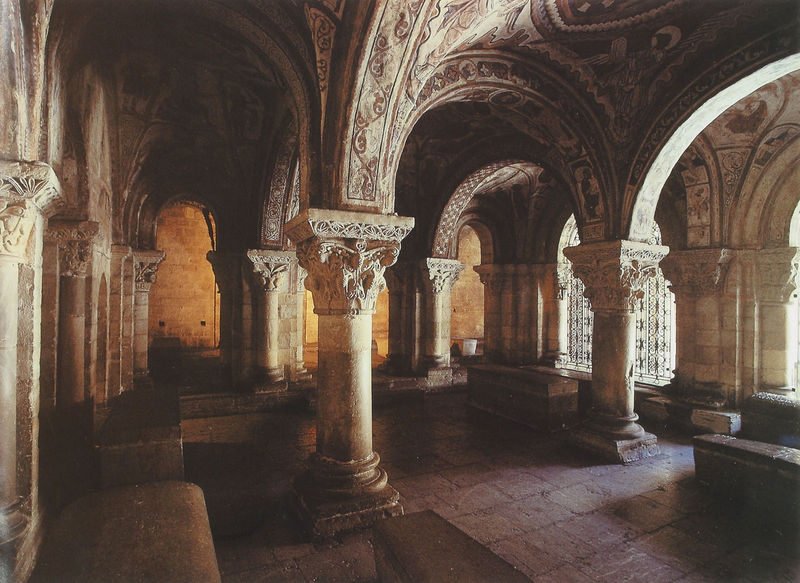
Titel: Pantheon San Isidoro von León
Standort: Léon, S. Isodoro (EU - E)
Schlagwörter: schatten, gelb, fenster, licht, marmor, orange, säule, säulen, malerei, ornament, architektur, sockel, stein, innenraum, kirche, decke, relief, bogen, pflaster, mauer, bank, saal, rundbogen, ornamente, verzierung, granit, halle, foto, fotografie, bögen, gewölbe, kloster, palast, dom, mauerwerk, fliesen, arkaden, bänke, kapitell, sarg, quader, kreuzgewölbe, grab, romanik, tempel, basilika, kreuzgang, deckenmalerei, krypta, rundgang, unterirdisch, sandsetien, schörksel